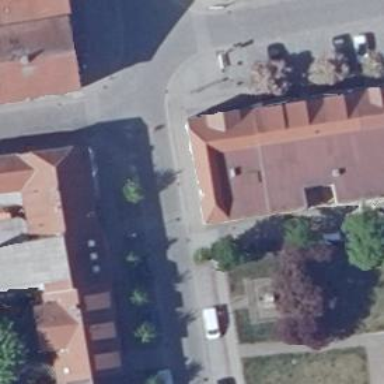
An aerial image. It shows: Furniture shop.